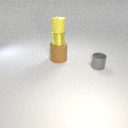
small yellow metal cylinder above large brown rubber cylinder